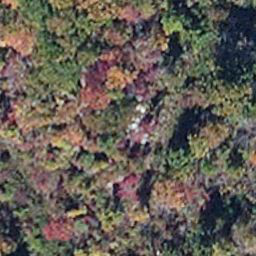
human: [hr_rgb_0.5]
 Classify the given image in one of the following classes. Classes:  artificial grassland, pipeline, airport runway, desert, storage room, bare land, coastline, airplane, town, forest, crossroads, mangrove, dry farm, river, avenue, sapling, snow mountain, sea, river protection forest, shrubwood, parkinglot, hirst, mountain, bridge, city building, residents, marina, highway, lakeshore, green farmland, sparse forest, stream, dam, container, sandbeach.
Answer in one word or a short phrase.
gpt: mangrove